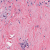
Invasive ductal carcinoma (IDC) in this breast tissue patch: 1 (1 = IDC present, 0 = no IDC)